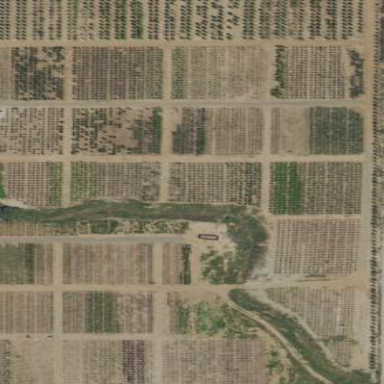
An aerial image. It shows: Plant nursery filled with trees.